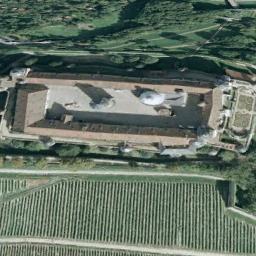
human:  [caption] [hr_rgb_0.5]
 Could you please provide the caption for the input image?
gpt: Some trees are beside the palace .

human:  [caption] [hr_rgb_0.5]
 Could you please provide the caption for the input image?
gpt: The palace is on the grass next to some trees .

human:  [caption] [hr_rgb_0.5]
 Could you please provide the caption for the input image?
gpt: The central part of the palace is a circular building .

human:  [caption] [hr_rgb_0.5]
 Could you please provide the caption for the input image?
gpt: The brown palace with two towers is between a field and a green area .

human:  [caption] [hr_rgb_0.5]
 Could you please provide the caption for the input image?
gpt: There are some green trees and a green farmland beside the palace .